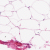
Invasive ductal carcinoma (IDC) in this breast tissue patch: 0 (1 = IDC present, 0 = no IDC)